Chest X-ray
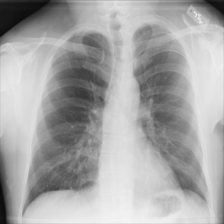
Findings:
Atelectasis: negative
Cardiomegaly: negative
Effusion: negative
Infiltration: negative
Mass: negative
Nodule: negative
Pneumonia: negative
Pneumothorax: negative
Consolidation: negative
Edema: negative
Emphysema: negative
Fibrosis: negative
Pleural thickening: negative
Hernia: negative